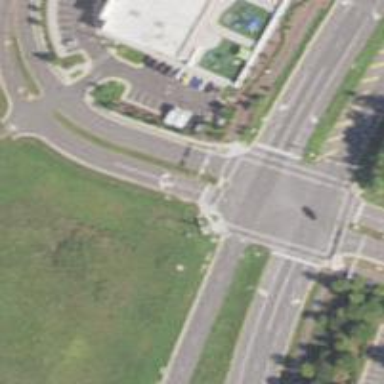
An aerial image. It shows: Footway located on traffic island.